Question: I am constructing a horizontal bar plot in 'nvd3' with domain names as x-labels. The domain names, while not too long, are longer than the amount of space given to them. How do I increase the amount of space given to an axis in 'nvd3'?
<URL>

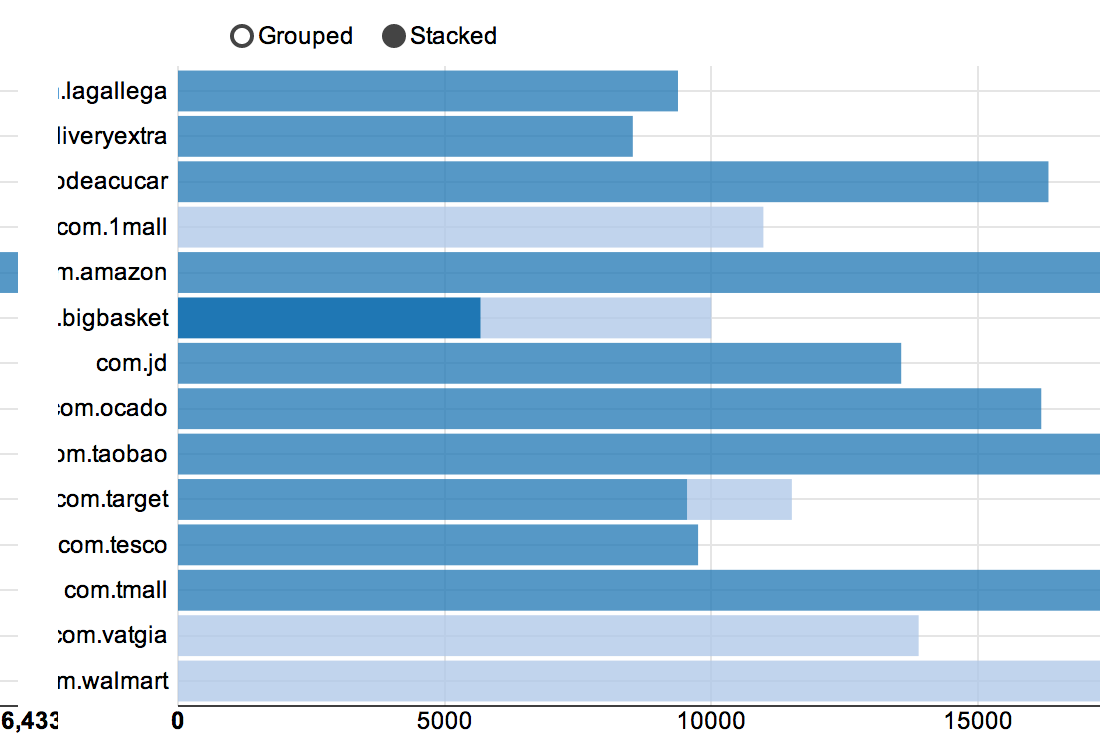
Answer: Apparently, you can specify your own margins. For example:
'''
var chart = nv.models.multiBarHorizontalChart()
.margin({top: 30, right: 10, bottom: 30, left: 90}) // increase the left margin
.x(function(d) { return d[0]; })
.y(function(d) { return d[1]; });
'''
Here is the <URL>.